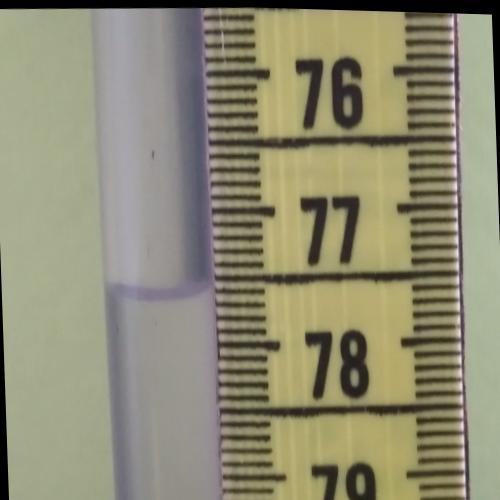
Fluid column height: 77.6 cm